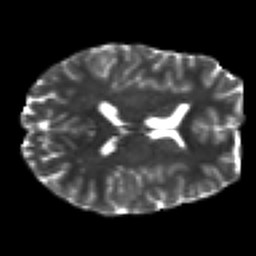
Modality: T2w
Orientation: axial
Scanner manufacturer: siemens
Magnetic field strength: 3 T
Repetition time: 7.8 s
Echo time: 0.09 s